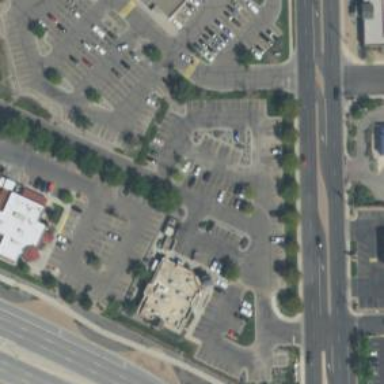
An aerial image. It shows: Parking area with surface.